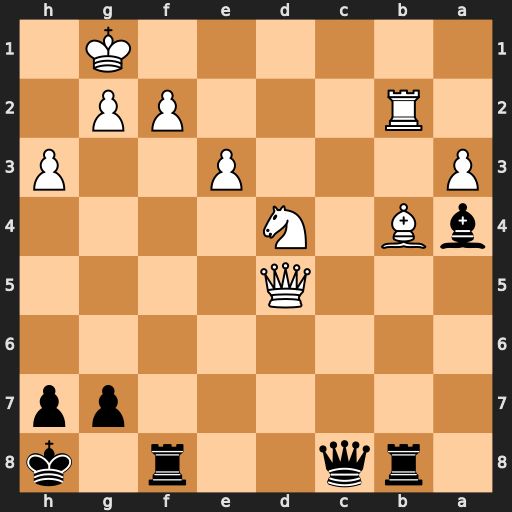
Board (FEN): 1rq2r1k/6pp/8/3Q4/bB1N4/P3P2P/1R3PP1/6K1
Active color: b
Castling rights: -
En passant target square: -
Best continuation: Qc1+ Kh2 Qxb2 Bxf8 Rxf8